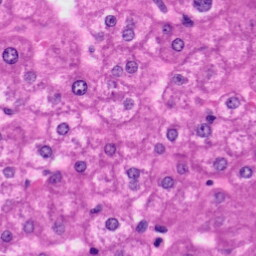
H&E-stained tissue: Liver